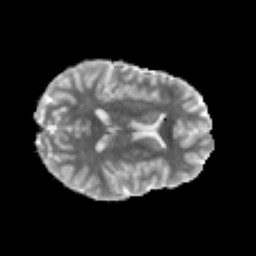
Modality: MD
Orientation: axial
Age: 23
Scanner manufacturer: philips
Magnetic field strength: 3 T
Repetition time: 8.6 s
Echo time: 0.127 s